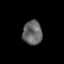
Tissue: prostate
Cell type: T cells
Senescence score: 0.3574
Nuclear area (px): 454
Mean DAPI intensity: 102.645